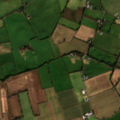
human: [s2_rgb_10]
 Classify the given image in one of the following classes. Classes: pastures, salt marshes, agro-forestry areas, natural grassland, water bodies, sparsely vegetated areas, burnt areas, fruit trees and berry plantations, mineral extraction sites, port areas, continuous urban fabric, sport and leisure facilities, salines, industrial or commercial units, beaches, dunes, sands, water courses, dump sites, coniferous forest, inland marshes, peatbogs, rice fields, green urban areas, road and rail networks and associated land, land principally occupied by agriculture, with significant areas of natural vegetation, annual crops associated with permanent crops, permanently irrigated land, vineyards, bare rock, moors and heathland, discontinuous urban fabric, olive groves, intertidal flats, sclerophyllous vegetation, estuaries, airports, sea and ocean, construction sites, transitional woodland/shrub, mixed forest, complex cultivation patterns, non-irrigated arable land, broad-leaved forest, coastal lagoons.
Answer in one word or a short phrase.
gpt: non-irrigated arable land, pastures